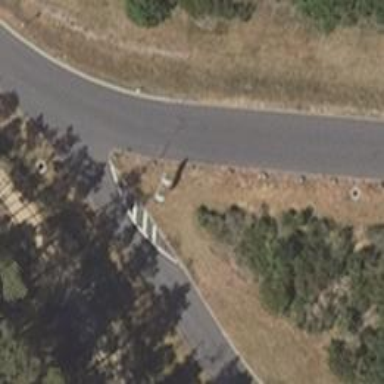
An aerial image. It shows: Asphalt driveway designated as service road.